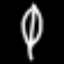
Label: leaf